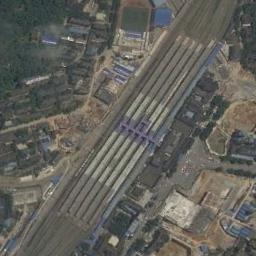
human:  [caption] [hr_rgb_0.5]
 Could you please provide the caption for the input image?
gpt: There are many buildings of different shapes and sizes beside the railway station .

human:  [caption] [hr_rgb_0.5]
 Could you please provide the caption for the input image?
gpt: There is a large, Well-equipped railway station in the city .

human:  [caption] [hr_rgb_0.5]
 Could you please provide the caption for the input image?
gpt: The railway station with lots of railways is surrounded by some other buildings .

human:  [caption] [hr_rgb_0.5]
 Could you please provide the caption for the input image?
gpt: The railway station is next to some buildings and trees .

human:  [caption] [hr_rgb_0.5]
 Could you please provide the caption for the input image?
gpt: There are some buildings and green trees around the railway station .